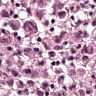
Metastatic tissue present: yes